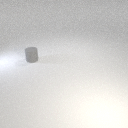
small gray rubber cylinder